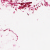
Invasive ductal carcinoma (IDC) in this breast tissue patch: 0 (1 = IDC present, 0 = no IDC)